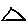
Label: triangle